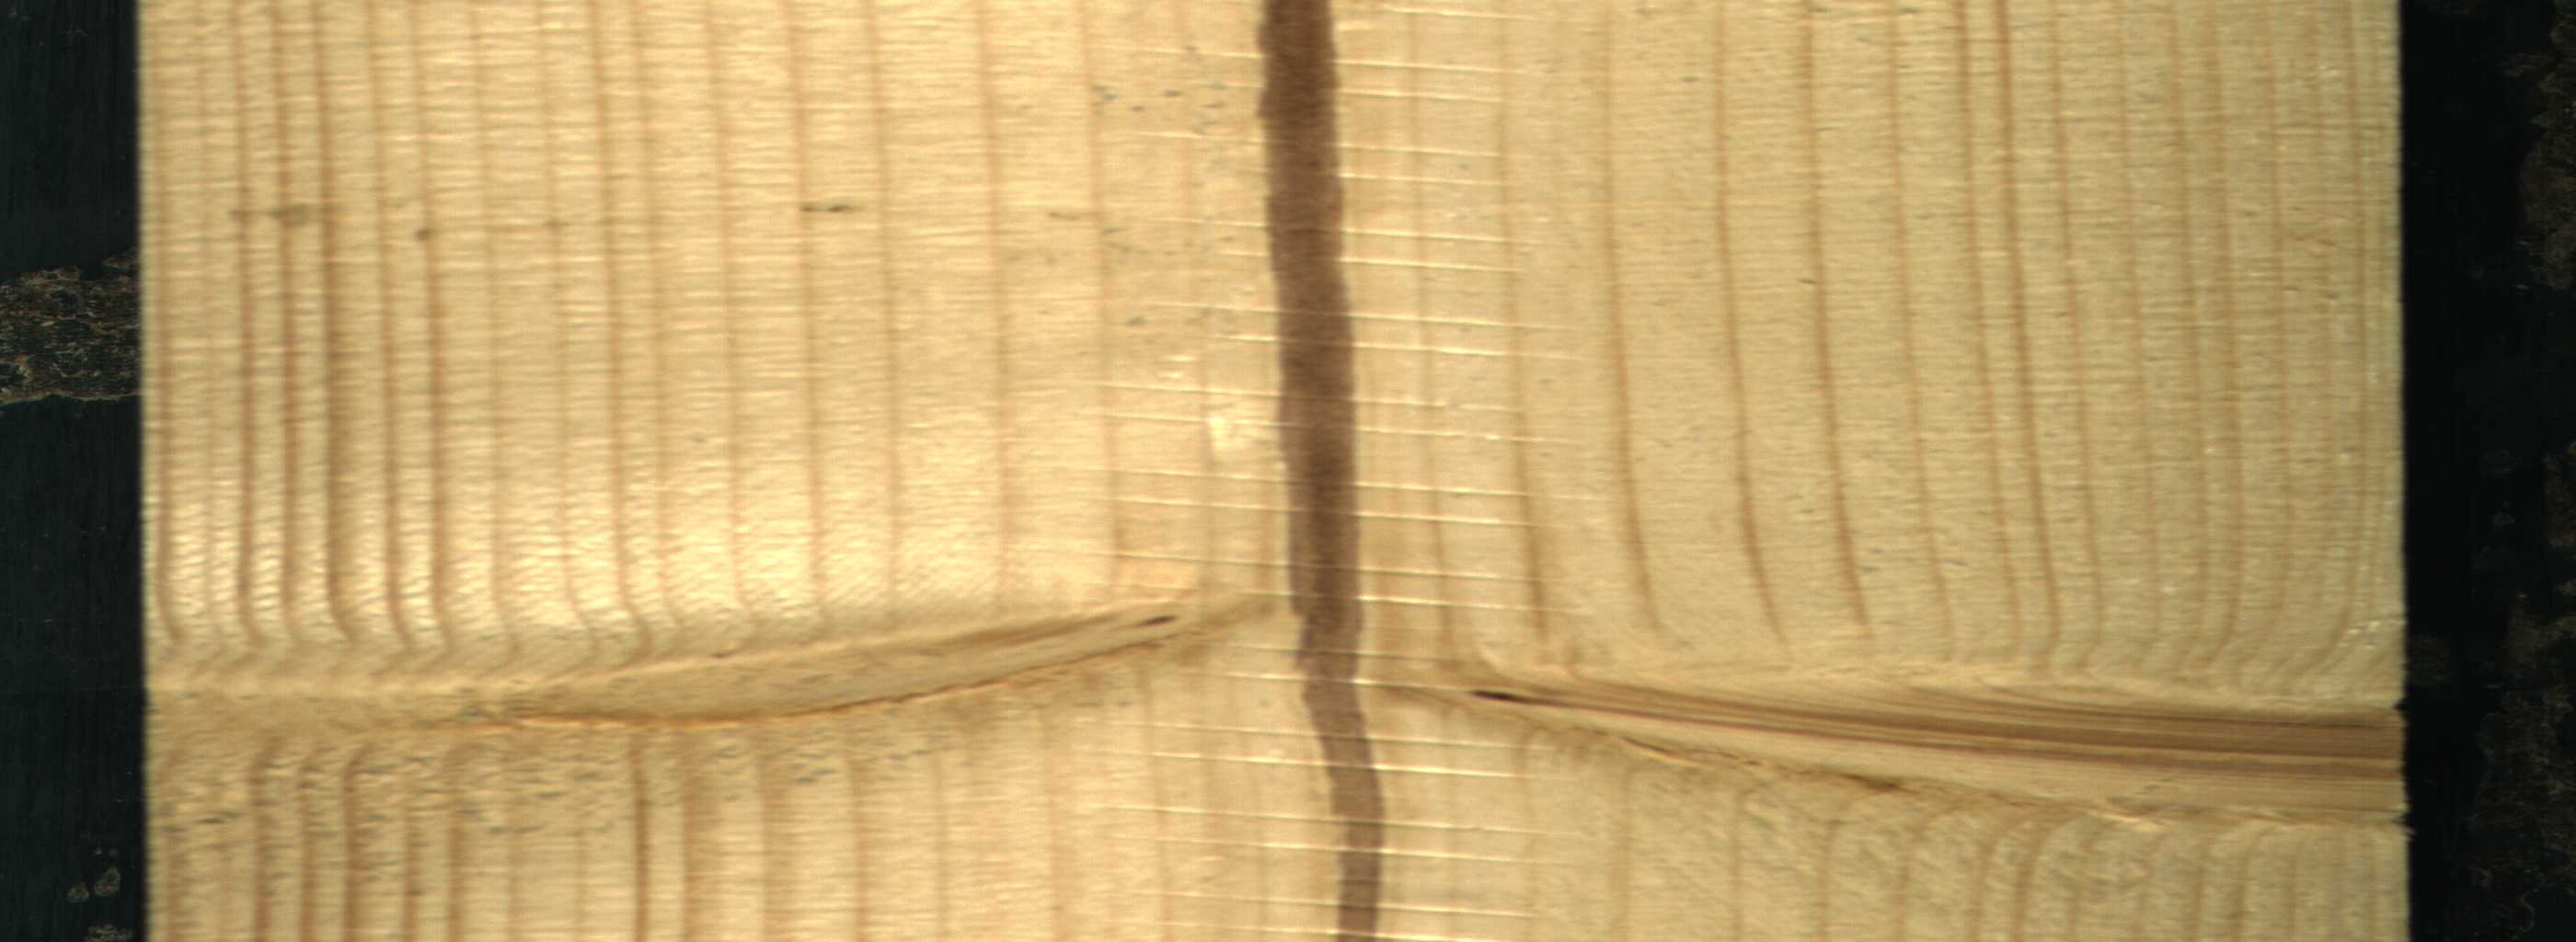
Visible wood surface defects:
Marrow
Live_Knot
Live_Knot